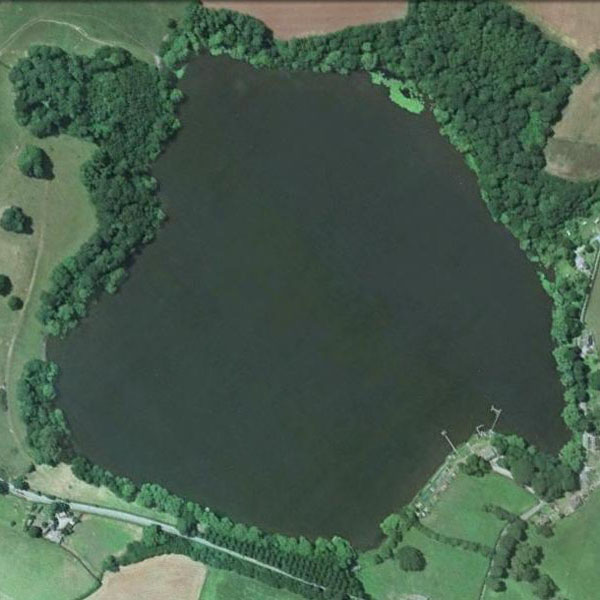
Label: Pond